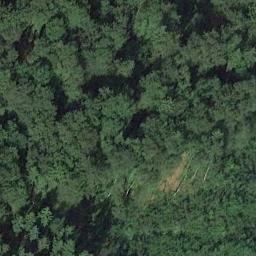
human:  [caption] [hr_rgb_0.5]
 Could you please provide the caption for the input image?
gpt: There is a bare lands in this forest .

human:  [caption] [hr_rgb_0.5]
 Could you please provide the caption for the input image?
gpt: A tract of green and dense trees are in a forest .

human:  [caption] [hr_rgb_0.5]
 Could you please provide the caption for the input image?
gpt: The forest has a lot of randomly arranged green trees and a clearing is also in the forest .

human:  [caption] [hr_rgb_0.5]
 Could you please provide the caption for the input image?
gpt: The forest is full of olive trees .

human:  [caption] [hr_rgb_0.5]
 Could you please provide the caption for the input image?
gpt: A forest with many green trees .